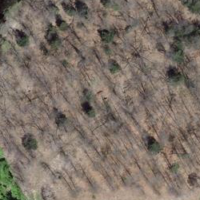
EUNIS habitat code: 41
Species observed at this site:
Platanthera bifolia
Sambucus racemosa
Vincetoxicum hirundinaria
Melittis melissophyllum